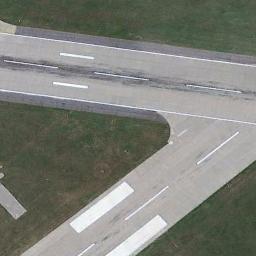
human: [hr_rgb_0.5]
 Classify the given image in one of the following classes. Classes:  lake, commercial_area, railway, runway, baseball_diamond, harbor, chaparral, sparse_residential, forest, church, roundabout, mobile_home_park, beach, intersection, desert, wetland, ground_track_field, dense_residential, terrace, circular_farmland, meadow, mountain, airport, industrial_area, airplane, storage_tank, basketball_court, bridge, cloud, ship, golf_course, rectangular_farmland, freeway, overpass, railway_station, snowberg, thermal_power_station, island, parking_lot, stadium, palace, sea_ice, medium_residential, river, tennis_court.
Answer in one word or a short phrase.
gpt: runway